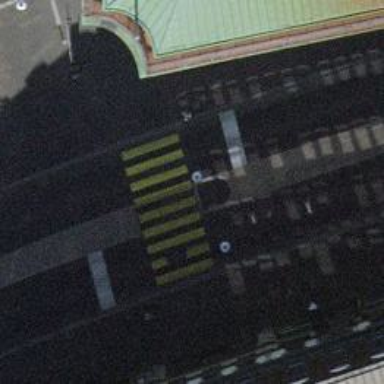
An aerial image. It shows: Road with traffic signals.